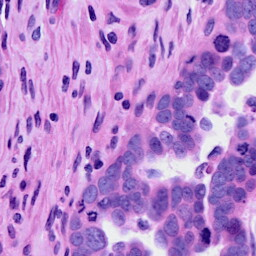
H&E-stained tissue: Ovarian